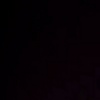
Label: space